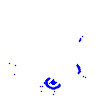
Particle: electron